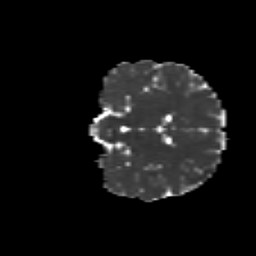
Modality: MD
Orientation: coronal
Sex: male
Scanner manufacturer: siemens
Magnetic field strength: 3 T
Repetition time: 5 s
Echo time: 0.071 s